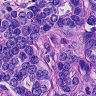
Metastatic tissue present: yes